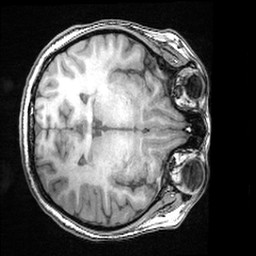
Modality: T1w
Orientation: axial
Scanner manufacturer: ge
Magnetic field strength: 3 T
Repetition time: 0.008572 s
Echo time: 0.003384 s